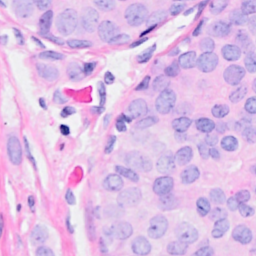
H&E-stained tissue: Breast